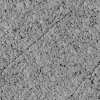
Atmospheric dust classification: not_dusty